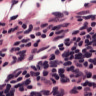
Metastatic tissue present: no